Aerial crown-view tile of a tropical tree (Barro Colorado Island, Panama), acquired 20241216:
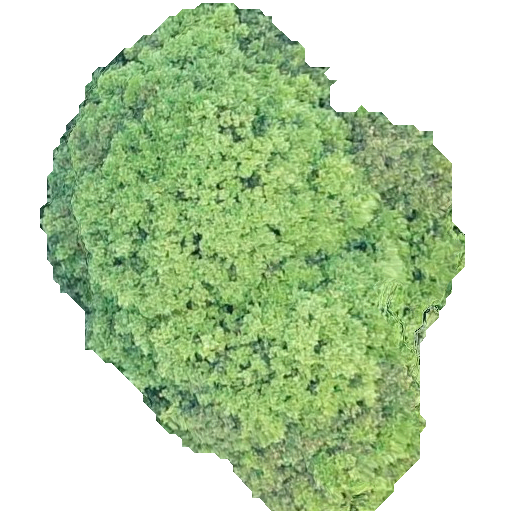
Species: Prioria copaifera
GBIF accepted scientific name: Prioria copaifera
Crown area: 212.192 m²